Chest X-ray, AP view. Patient: 35 years old, sex M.
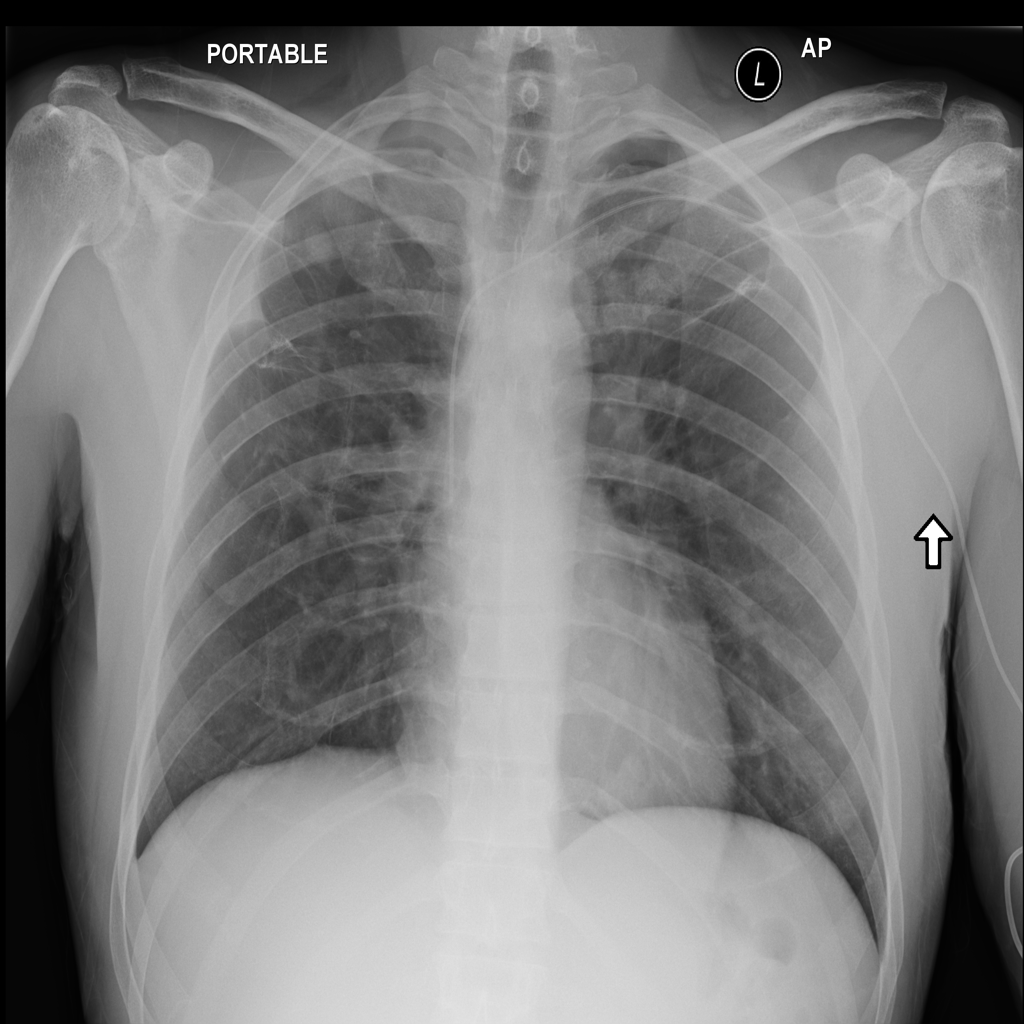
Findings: Mass, Nodule